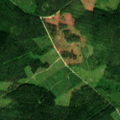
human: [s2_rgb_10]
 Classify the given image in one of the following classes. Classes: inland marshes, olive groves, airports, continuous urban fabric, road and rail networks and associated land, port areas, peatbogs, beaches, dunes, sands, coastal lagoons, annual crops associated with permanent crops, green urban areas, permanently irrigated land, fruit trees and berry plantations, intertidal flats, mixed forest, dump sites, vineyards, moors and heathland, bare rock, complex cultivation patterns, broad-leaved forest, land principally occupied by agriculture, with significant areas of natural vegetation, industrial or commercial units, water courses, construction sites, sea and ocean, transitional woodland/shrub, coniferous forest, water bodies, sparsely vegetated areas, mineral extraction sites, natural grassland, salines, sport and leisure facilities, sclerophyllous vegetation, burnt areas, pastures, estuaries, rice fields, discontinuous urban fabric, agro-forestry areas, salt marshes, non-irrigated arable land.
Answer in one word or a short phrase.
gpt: coniferous forest, mixed forest, transitional woodland/shrub